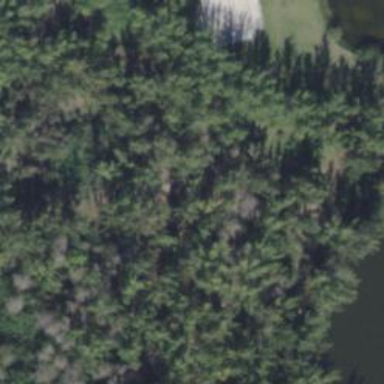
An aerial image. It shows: Disc golf hole.